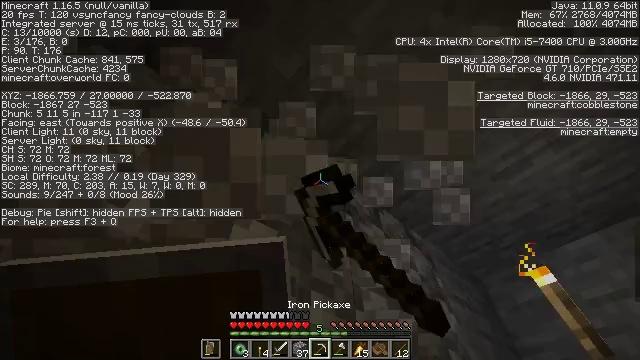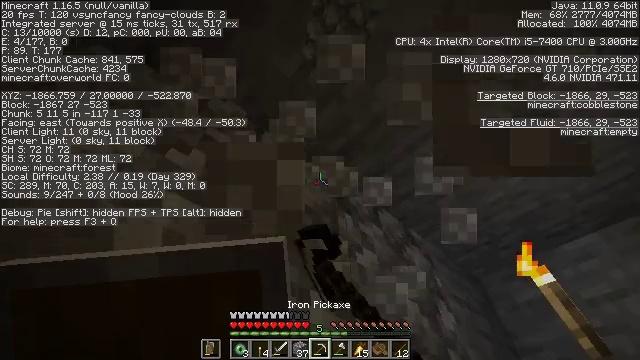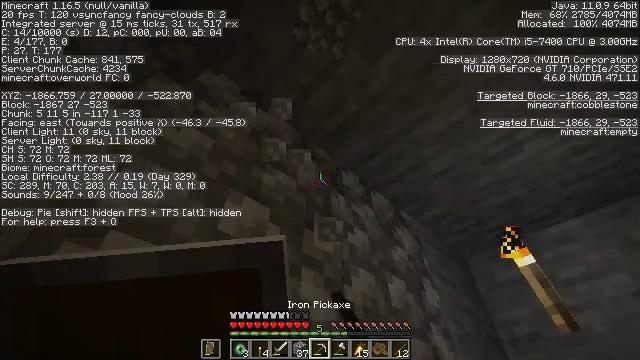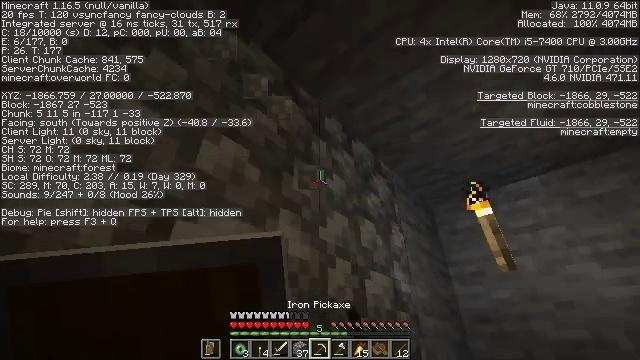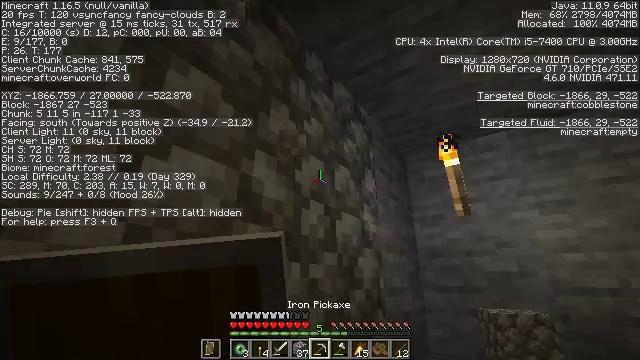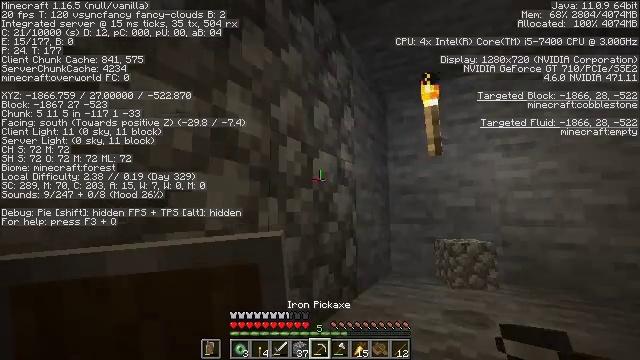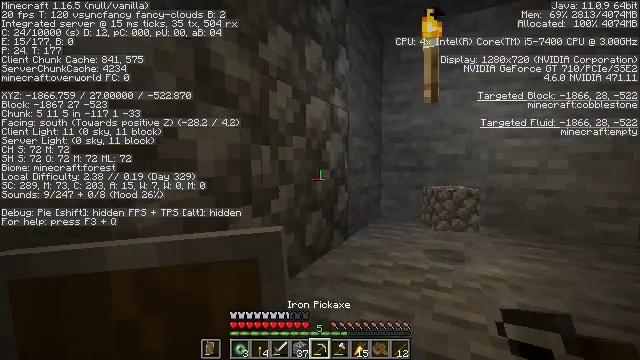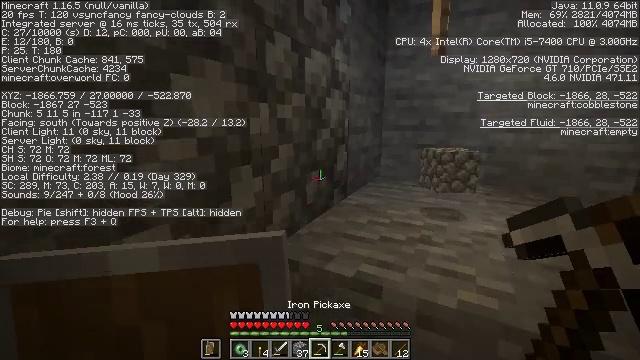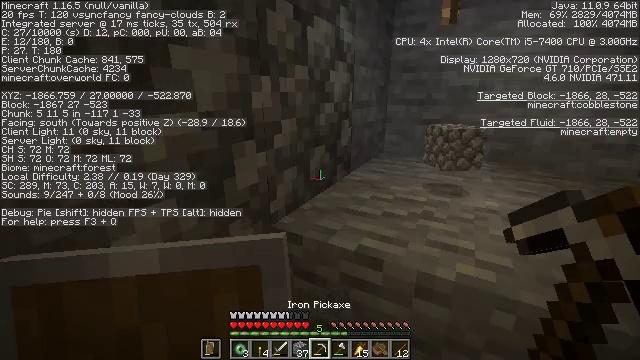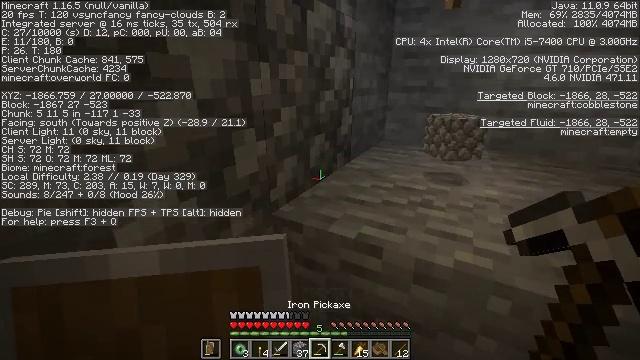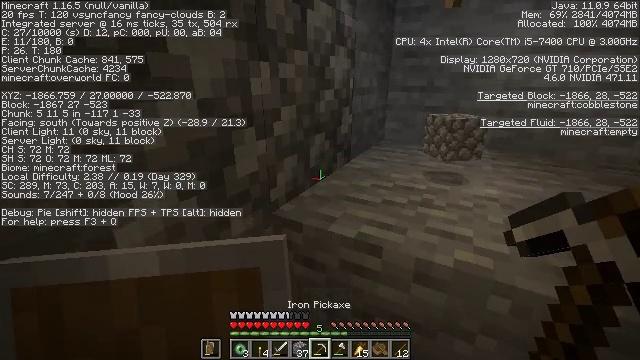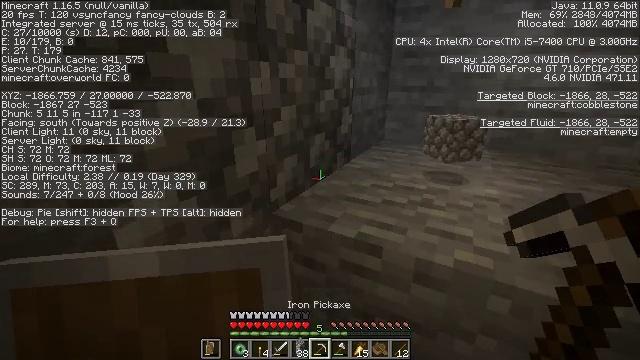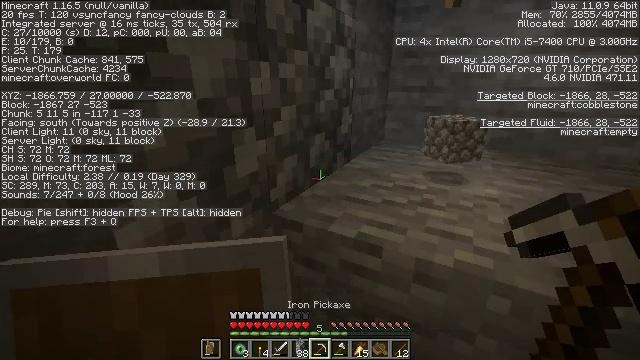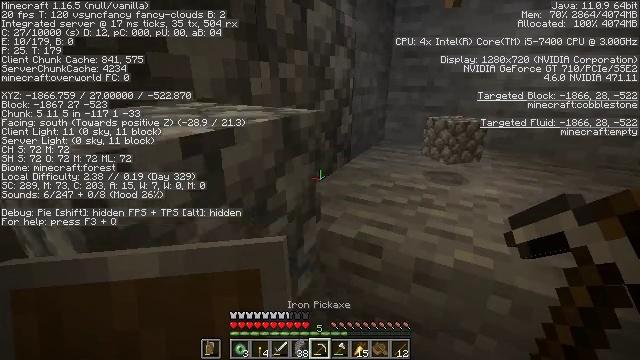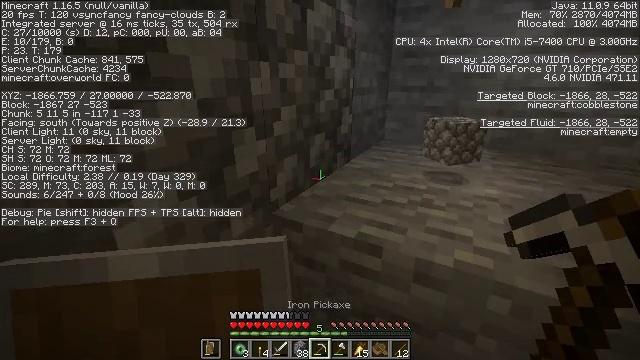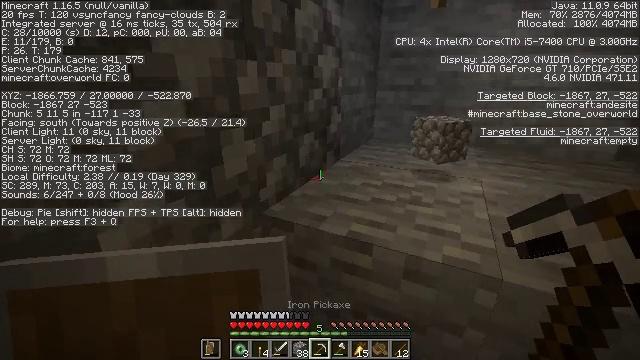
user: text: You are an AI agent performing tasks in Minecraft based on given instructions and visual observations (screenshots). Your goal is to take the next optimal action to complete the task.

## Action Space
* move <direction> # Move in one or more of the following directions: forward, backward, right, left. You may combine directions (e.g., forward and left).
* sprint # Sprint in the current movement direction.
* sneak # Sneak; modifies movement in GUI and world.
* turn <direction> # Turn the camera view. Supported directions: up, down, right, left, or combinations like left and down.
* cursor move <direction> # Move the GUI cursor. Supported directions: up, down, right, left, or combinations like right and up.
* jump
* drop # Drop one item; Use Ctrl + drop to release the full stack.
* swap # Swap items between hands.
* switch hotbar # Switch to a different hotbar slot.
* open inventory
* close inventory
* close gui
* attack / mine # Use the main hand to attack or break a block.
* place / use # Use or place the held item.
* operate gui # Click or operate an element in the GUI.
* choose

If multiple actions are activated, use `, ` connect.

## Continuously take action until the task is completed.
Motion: motion action
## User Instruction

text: Take down the wall torch for reuse.
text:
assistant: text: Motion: attack / mine
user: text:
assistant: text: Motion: turn right and down
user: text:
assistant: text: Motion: turn right and down
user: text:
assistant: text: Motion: turn right and down
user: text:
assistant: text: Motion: turn right and down
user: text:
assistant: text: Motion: turn right and down
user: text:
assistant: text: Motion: turn down
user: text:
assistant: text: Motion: turn down
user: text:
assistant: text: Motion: turn down
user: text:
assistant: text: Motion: no_op
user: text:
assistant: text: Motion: no_op
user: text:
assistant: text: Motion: no_op
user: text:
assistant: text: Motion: no_op
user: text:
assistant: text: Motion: no_op
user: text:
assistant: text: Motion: turn right
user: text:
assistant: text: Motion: turn right
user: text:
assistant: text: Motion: turn right
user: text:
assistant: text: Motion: turn right and up
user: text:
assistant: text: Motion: no_op
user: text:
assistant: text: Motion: no_op
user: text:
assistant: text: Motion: no_op
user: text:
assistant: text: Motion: no_op
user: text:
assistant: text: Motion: no_op
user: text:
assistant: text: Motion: no_op
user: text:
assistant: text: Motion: no_op
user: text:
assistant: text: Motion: no_op
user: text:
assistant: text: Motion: no_op
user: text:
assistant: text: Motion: move forward
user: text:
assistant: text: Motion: move forward
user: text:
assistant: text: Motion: move forward